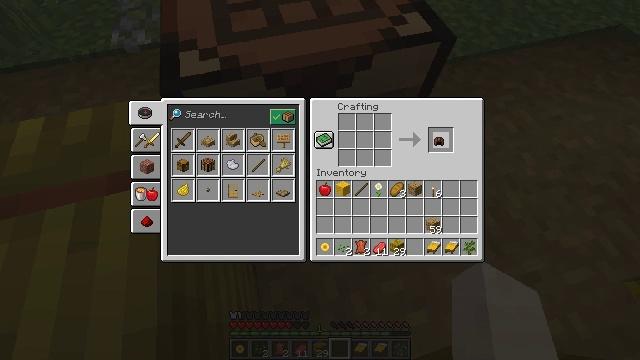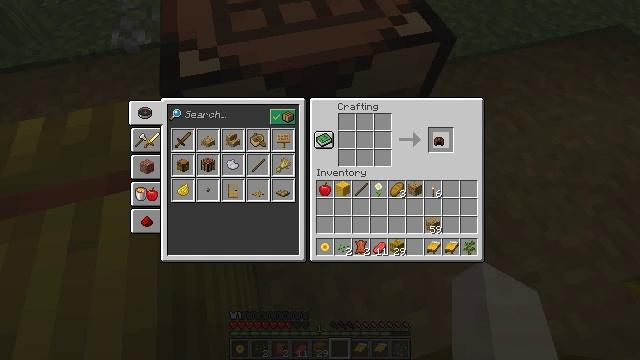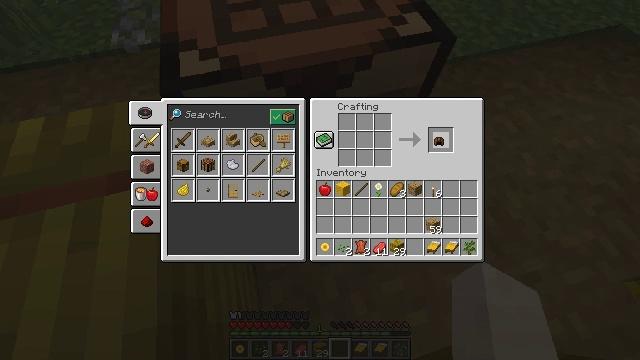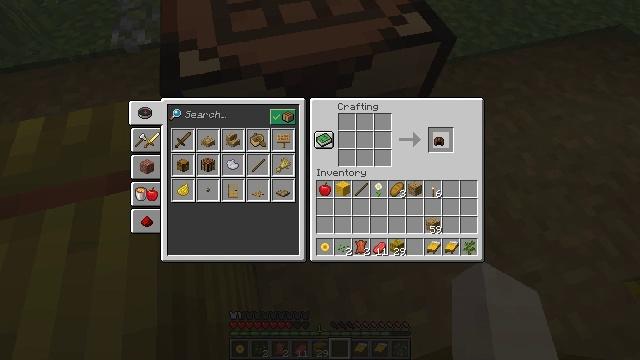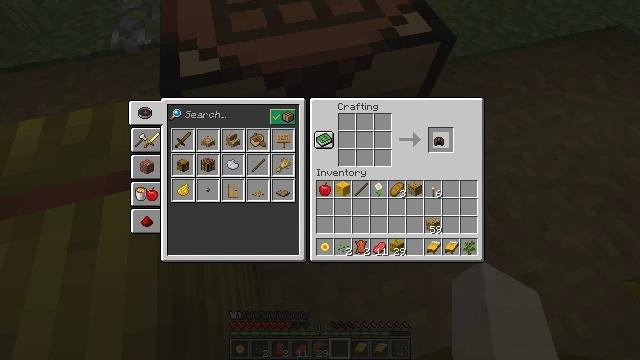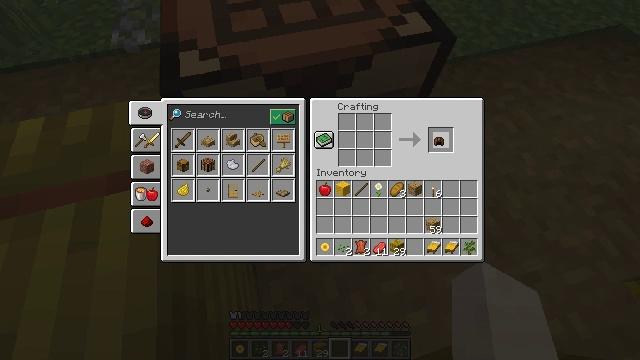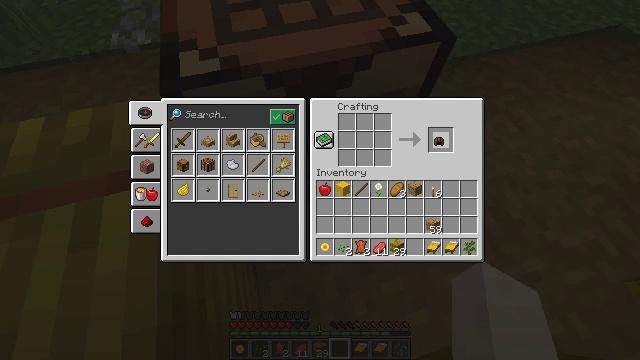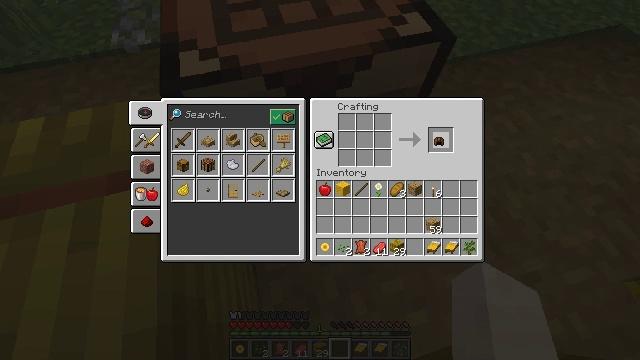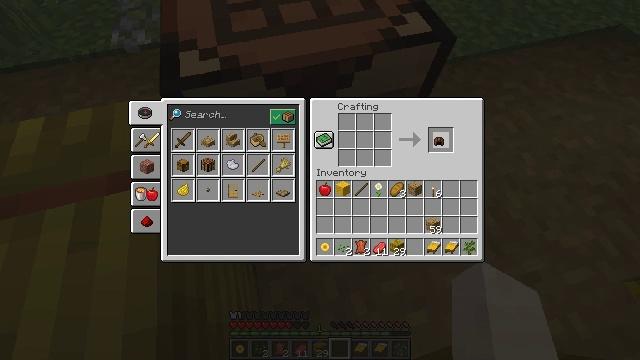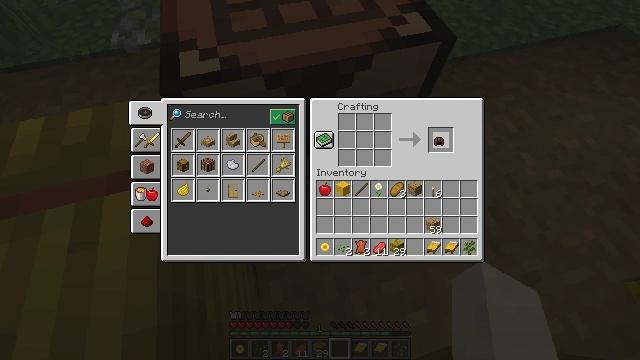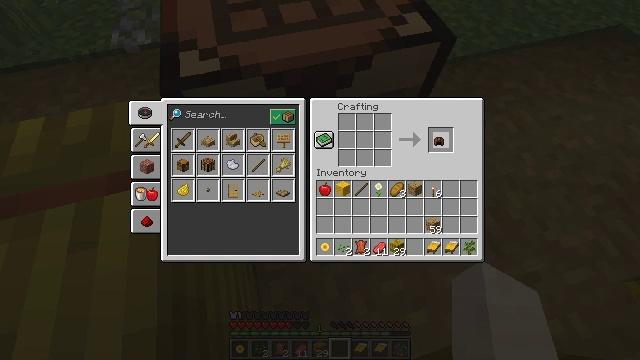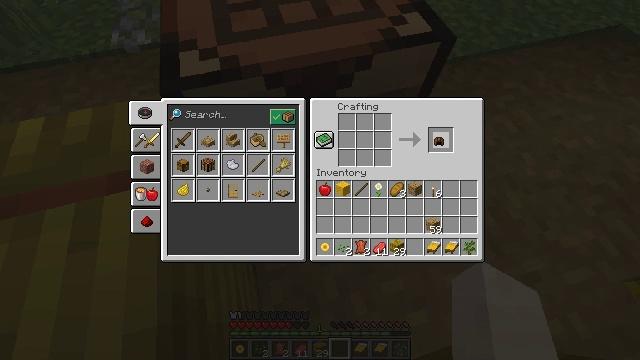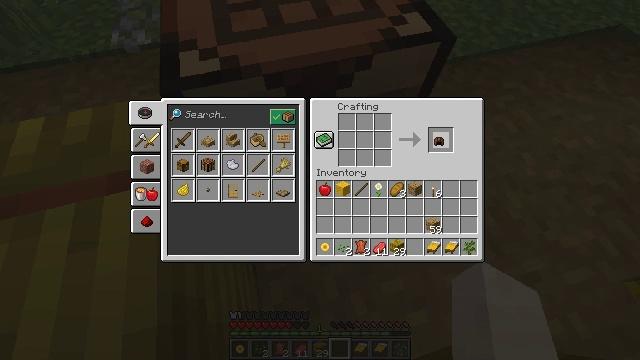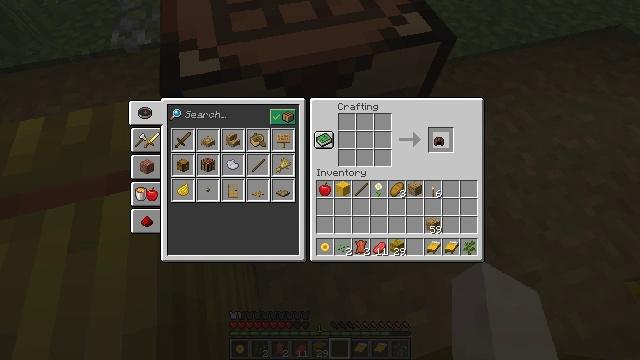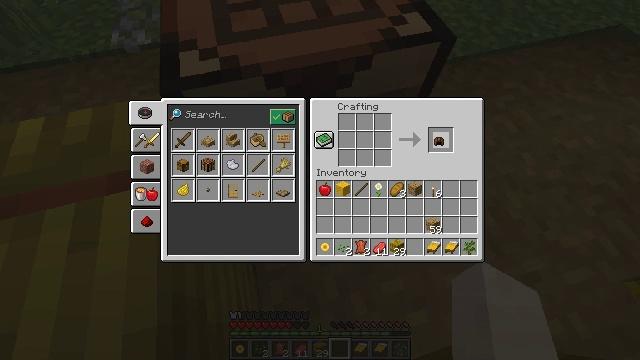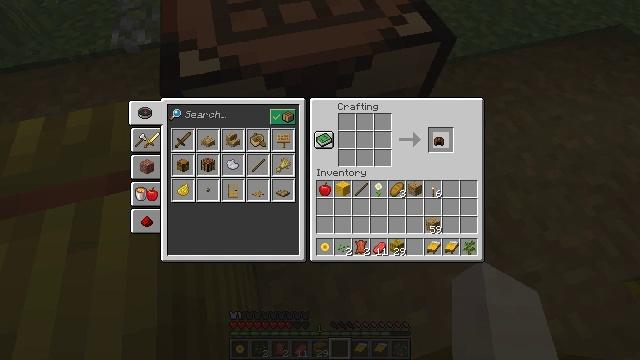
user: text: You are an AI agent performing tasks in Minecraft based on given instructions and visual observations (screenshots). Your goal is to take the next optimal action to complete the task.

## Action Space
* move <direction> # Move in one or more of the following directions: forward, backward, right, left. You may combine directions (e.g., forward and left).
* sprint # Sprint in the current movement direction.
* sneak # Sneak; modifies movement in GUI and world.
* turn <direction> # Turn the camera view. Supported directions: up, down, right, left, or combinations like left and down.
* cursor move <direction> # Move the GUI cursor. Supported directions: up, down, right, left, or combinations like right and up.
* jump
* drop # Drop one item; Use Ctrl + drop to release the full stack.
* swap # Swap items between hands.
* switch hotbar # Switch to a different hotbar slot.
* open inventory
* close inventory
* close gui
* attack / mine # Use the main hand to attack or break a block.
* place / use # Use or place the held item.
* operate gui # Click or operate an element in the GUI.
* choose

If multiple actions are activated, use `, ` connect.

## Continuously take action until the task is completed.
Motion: motion action
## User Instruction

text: Perform crafting to get light gray dye.
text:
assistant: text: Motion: no_op
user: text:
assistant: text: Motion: no_op
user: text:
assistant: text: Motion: no_op
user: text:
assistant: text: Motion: no_op
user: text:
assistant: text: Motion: no_op
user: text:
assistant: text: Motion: no_op
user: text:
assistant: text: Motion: no_op
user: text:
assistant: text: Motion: no_op
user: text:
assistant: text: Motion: no_op
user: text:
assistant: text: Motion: no_op
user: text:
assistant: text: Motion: no_op
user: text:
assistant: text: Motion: no_op
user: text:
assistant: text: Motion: no_op
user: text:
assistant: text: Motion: no_op
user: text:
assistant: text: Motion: no_op
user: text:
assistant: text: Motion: no_op
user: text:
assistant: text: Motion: no_op
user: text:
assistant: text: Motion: no_op
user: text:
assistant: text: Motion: no_op
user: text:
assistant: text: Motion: no_op
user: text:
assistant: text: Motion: no_op
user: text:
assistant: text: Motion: no_op
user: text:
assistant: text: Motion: no_op
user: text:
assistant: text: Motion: no_op
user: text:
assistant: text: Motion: no_op
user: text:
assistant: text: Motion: no_op
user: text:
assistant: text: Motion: no_op
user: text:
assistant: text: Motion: no_op
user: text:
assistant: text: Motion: no_op
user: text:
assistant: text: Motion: no_op